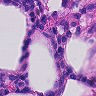
Metastatic tissue present: no